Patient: sex M, age 57
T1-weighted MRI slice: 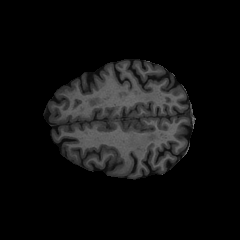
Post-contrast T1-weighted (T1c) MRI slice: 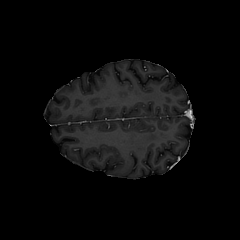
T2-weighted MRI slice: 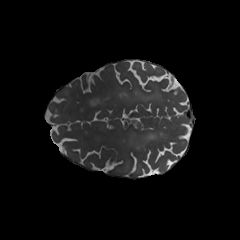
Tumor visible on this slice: no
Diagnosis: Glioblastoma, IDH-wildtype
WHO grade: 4